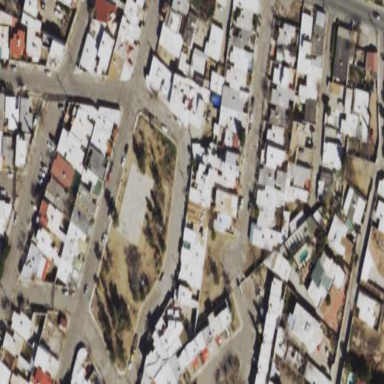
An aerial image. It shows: Residential area.